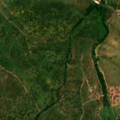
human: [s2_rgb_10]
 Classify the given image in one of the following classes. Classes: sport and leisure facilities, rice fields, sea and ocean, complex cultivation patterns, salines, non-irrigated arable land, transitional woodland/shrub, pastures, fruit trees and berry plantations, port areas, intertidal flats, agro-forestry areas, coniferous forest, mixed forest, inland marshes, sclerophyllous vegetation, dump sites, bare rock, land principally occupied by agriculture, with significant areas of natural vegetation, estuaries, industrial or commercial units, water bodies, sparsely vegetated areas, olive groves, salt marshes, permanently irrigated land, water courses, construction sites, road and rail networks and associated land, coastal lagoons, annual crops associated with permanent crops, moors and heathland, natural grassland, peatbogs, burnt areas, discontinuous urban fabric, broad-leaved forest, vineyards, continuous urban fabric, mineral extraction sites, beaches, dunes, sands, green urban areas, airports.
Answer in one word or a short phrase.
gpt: non-irrigated arable land, olive groves, agro-forestry areas